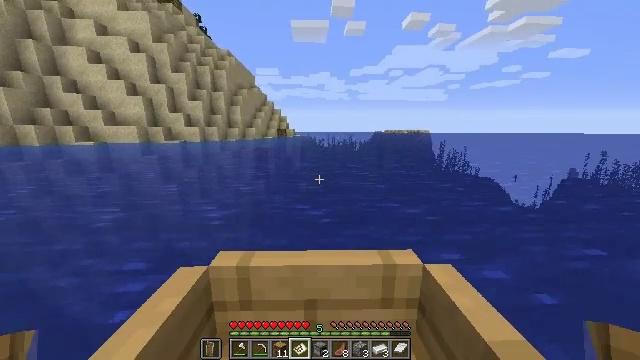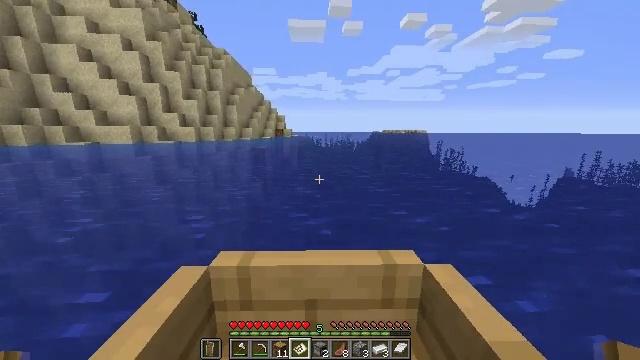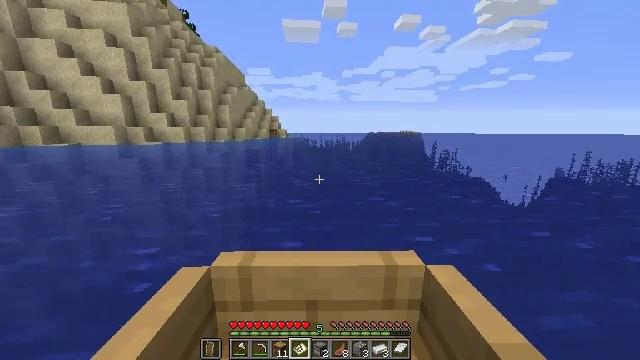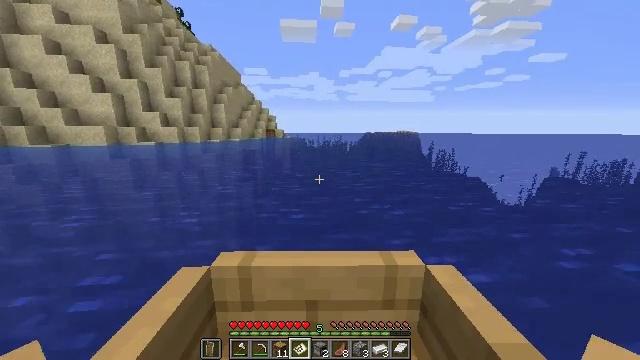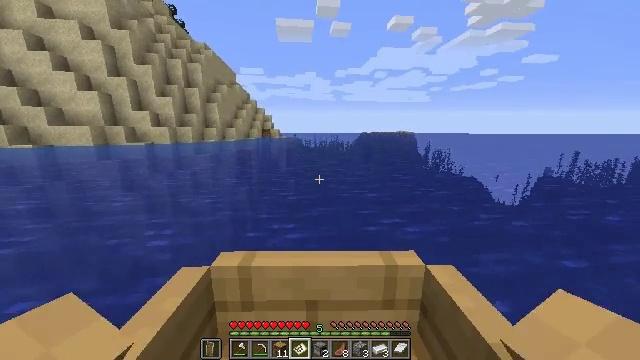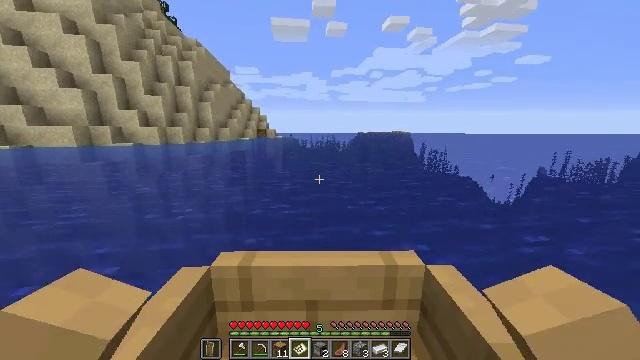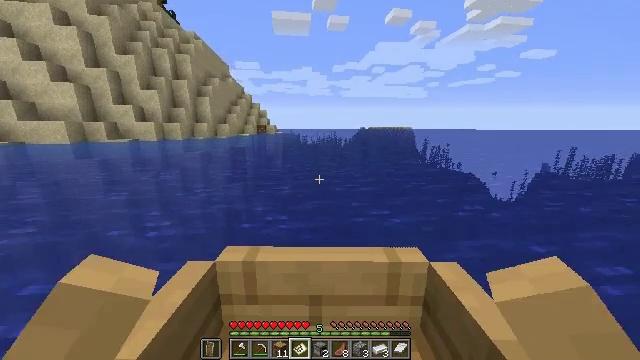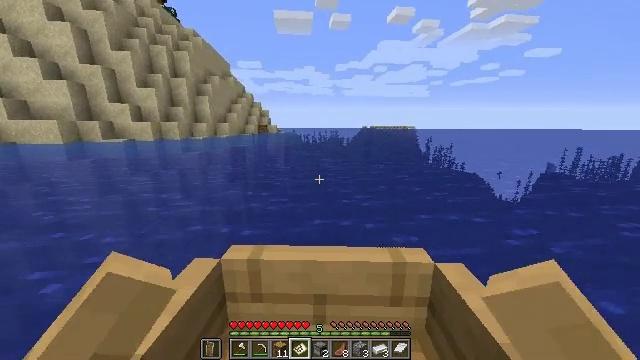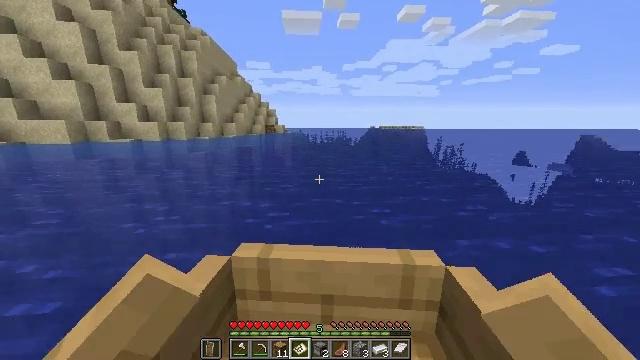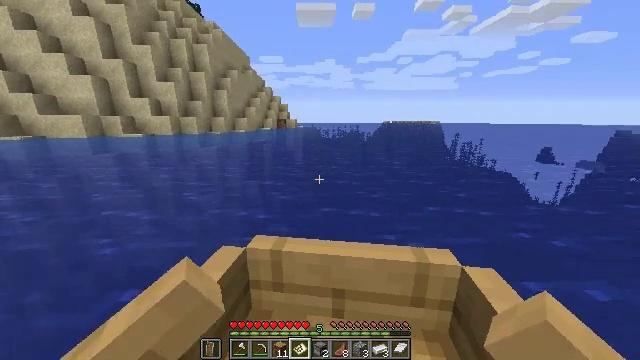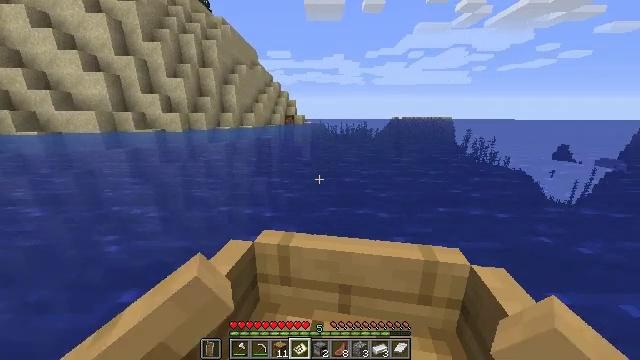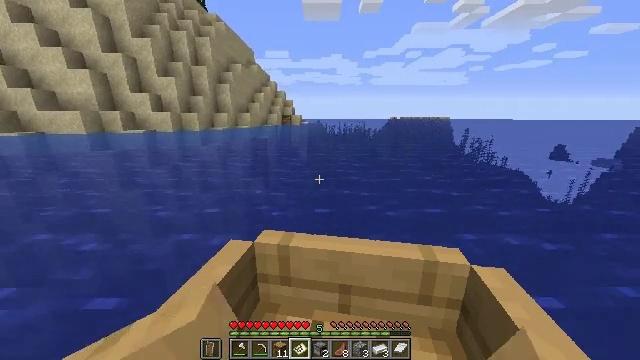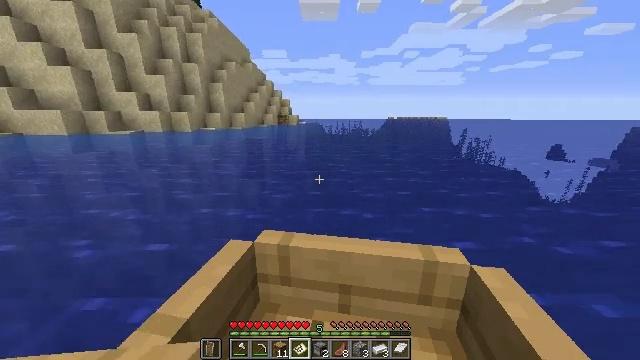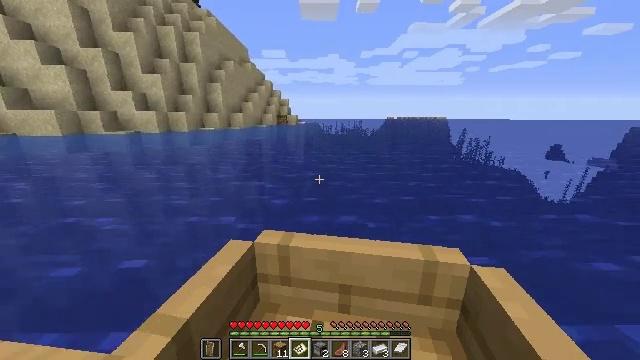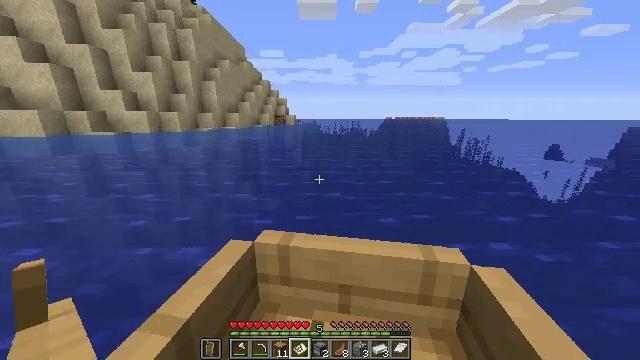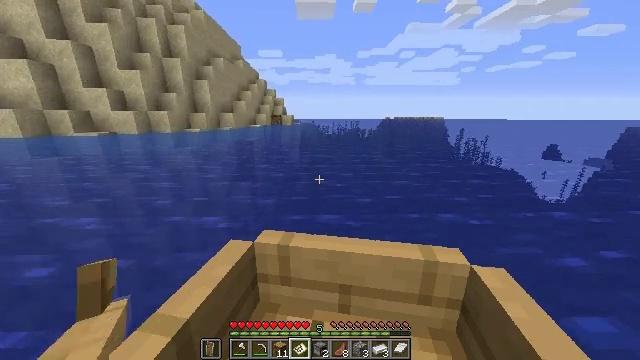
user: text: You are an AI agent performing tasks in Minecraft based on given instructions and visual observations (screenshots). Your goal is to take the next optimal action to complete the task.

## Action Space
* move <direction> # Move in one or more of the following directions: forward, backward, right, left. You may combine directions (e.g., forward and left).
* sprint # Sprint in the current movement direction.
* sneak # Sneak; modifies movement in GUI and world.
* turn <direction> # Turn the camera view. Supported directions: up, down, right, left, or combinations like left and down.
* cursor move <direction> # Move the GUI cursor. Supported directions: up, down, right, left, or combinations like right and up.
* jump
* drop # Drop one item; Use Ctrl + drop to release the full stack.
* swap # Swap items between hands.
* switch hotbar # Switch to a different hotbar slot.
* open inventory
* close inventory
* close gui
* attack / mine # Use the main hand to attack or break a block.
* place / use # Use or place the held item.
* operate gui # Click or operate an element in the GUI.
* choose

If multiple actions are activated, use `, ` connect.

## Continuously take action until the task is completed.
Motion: motion action
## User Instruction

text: Gather sand from the desert.
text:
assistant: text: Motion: move forward, sprint
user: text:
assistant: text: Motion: move forward, sprint
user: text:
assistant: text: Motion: move forward, sprint
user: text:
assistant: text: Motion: move forward, sprint
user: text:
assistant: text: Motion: move forward, sprint
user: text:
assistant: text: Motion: move forward, sprint, turn left and down
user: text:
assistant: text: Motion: move forward, sprint, turn left
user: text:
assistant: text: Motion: move forward, sprint, turn left
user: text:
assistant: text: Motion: move forward, sprint, turn left and down
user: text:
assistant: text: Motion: move forward, sprint, turn left and down
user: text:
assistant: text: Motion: move forward, sprint
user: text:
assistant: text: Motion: move forward, sprint
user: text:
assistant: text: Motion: move forward, sprint
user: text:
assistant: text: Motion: move forward, sprint
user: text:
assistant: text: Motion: move forward, sprint
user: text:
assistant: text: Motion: move forward, sprint
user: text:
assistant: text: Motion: move forward, sprint
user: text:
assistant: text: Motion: move forward, sprint
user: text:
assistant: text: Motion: move forward, sprint
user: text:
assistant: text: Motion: move forward, sprint
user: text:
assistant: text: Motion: move forward, sprint
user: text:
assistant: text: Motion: move forward, sprint
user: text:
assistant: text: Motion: move forward, sprint
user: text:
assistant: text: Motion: move forward, sprint
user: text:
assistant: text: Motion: move forward, sprint
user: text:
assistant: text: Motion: move forward, sprint
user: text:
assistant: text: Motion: move forward, sprint
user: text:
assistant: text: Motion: move forward, sprint
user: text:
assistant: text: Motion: move forward, sprint
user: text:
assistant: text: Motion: move forward, sprint